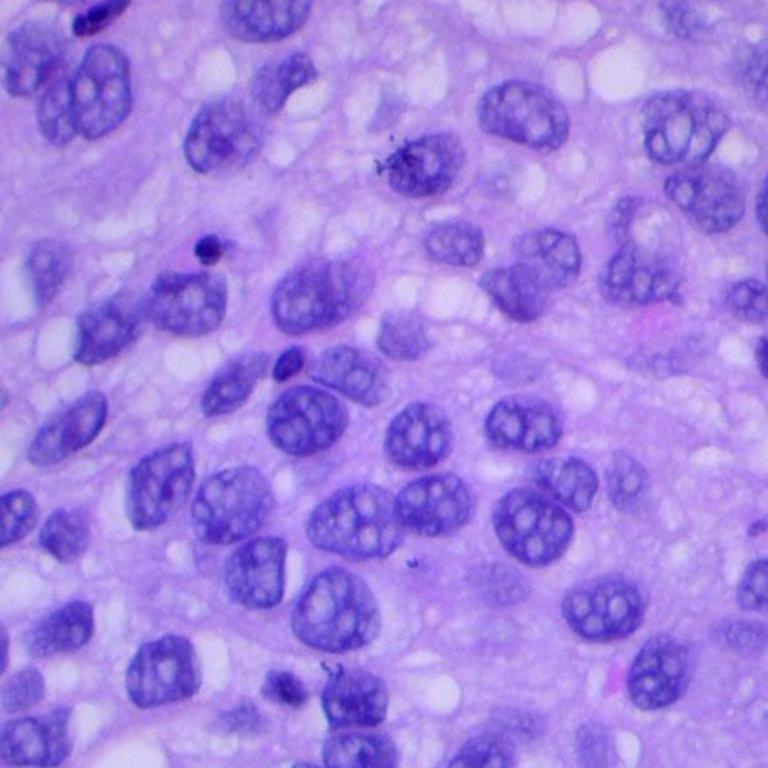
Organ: lung
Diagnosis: squamous carcinomas